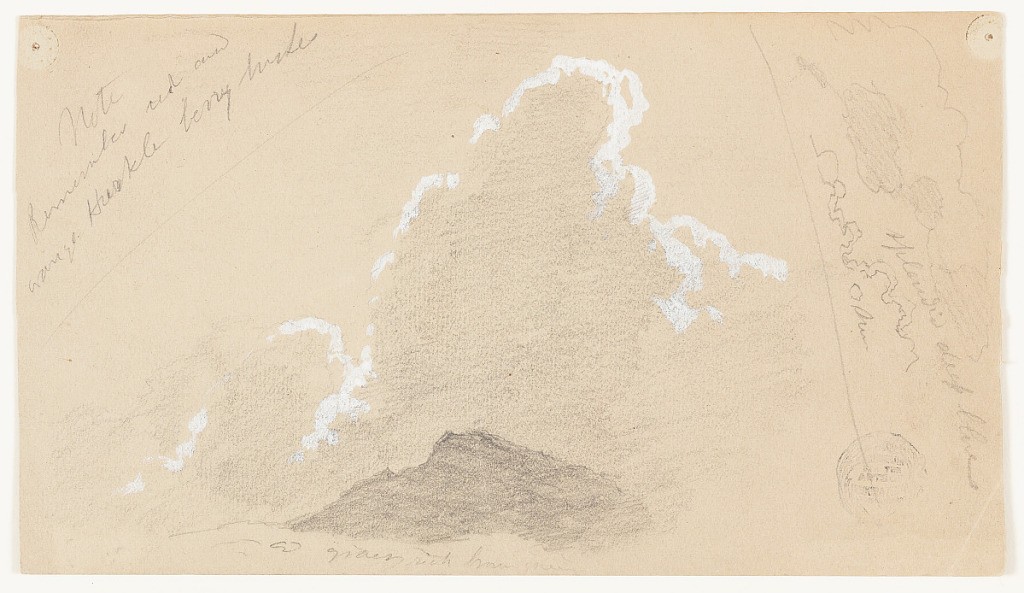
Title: Summit with Billowing Clouds
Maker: Frederic Edwin Church, American, 1826–1900
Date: August - September, 1868
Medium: Graphite and white gouache on tan laid paper
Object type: drawing
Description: Landscape and atmospheric sketch showing a view of large, billowing cumulonimbus clouds behind a wooded mountain peak, darkened by shadow. Partly rendered in white gouache, the clouds are backlit by the sun. Along the right margin and oppositely oriented, a vignette of backlit clouds, through which the sun is faintly visible, is shown.

Verso: Landscape sketch showing a view of the moon illuminating mountain peaks in the Swiss alps. At right, a tall, sharp, and rocky peak is the highest point on a serrated ridge that extends horizontally across the composition. At center, a full moon is visible behind hazy clouds.